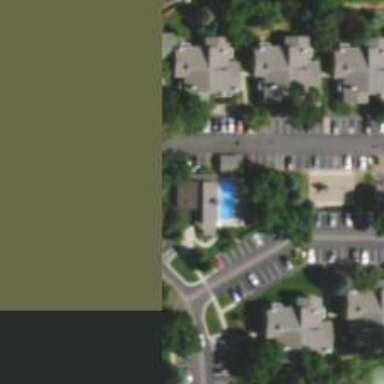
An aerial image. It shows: Neighborhood.